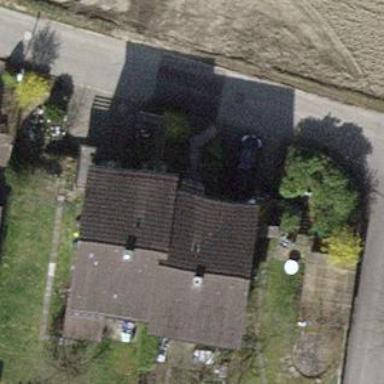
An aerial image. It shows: Semidetached house with gabled roof.